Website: lowes
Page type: delivery-shipping
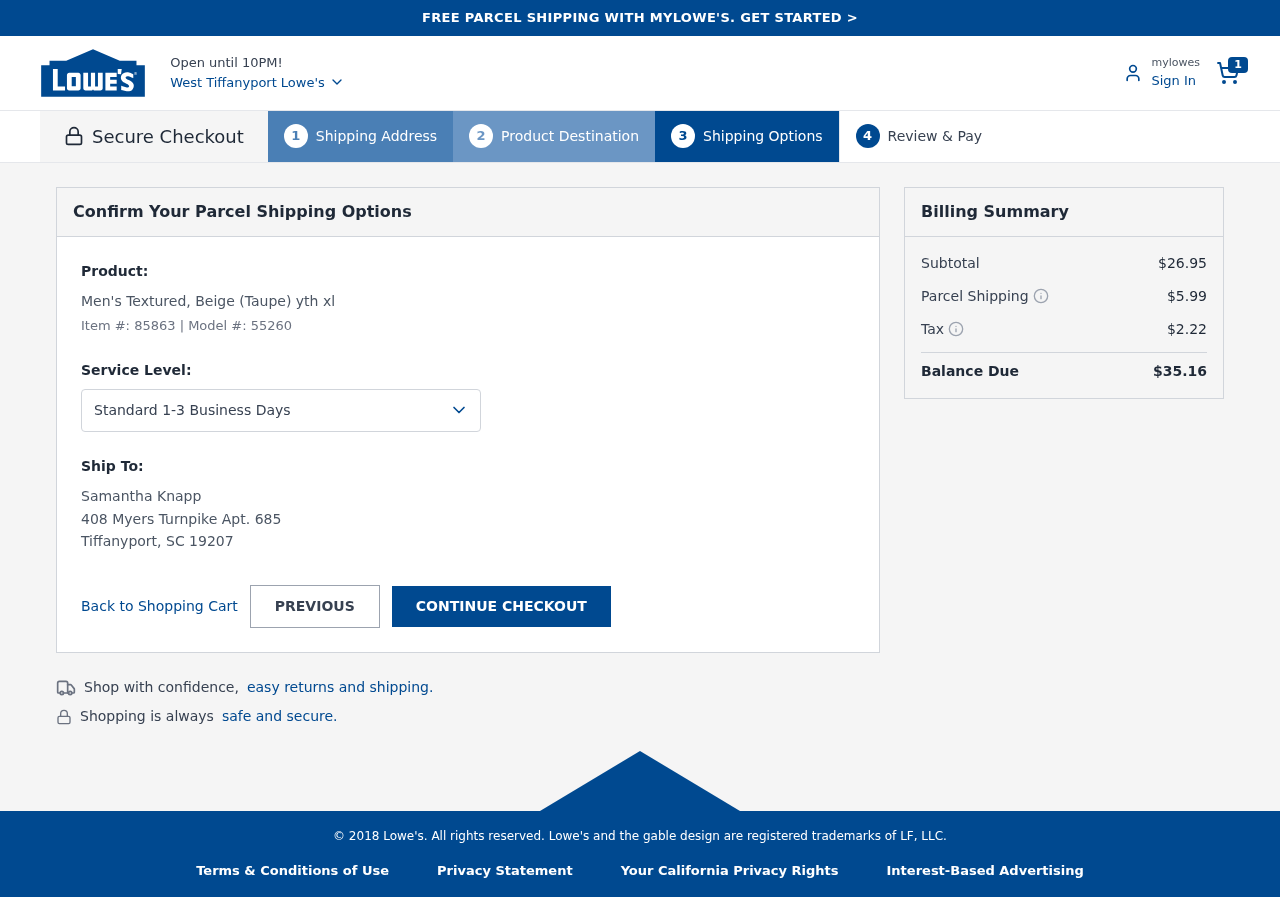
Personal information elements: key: PII_CITY
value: Tiffanyport
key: PII_CITY_STATE_ZIP
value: Tiffanyport, SC 19207
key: PII_FULLNAME
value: Samantha Knapp
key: PII_STREET
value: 408 Myers Turnpike Apt. 685
Product elements: key: PRODUCT1_NAME
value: Men's Textured, Beige (Taupe) yth xl
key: PRODUCT1_ITEM_NUMBER
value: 85863
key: PRODUCT1_MODEL_NUMBER
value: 55260
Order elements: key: ORDER_NUM_ITEMS
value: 1
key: ORDER_SUBTOTAL
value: $26.95
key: ORDER_SHIPPING_COST
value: $5.99
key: ORDER_TAX
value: $2.22
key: ORDER_TOTAL
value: $35.16